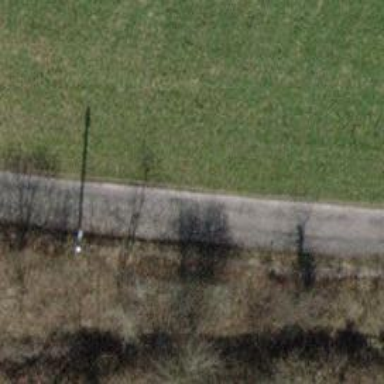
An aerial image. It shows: Unclassified road with asphalt surface. There are no sidewalks along the road.